Question: I want to deal with autoresizingmasks, but for some reason I can't get the dialogue to show up. The size inspector of my IB looks like this:

When I click on another inspector--attributes, connections, etc.--the autoresizingmasks dialogue/inspector appears for an instant (not long enough for me to grab a screen shot), only to be replaced by whatever inspector I've clicked on. I assume I've got some setting or other toggled that I need to untoggle, but poking around Xcode hasn't revealed it, and I haven't found this problem in other questions on Xcode. Obviously a very basic question, but can anybody help?
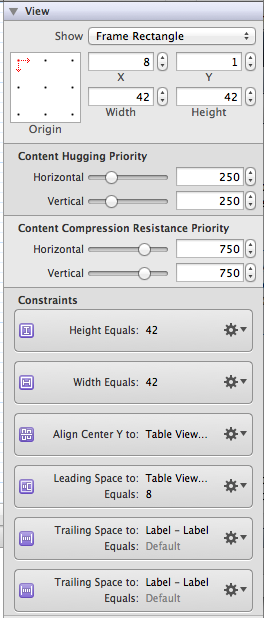
Answer: File Inspector -> Interface Builder Document -> Use Autolayout[UNCHECK]
Autolayout is a new OSX7/iOS6 feature using Constraints (as you can see from that inspector)
- it replaces Autoresizing masks, but only works on OSX7+ and iOS6+